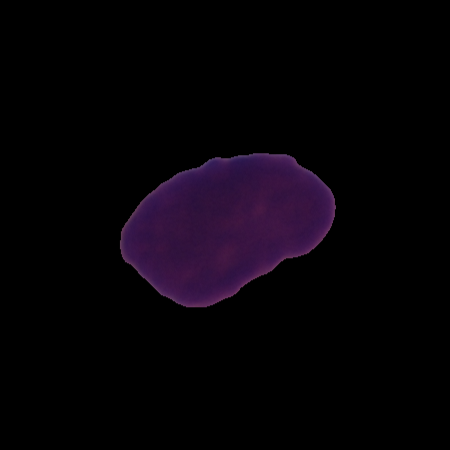
Label: healthy